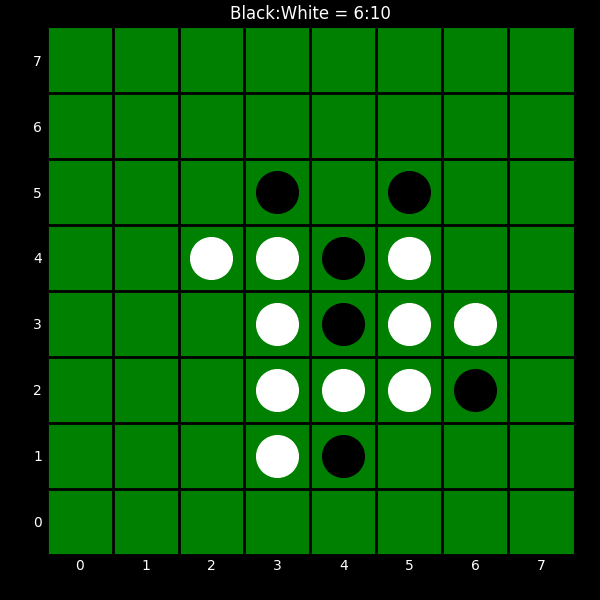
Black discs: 6
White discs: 10